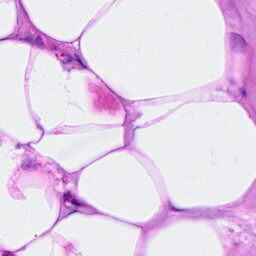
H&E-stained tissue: Breast